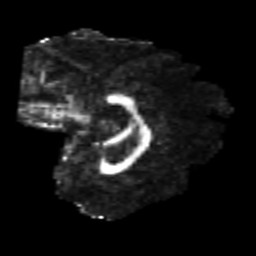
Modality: FA
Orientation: sagittal
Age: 22
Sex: female
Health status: healthy
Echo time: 0.074 s